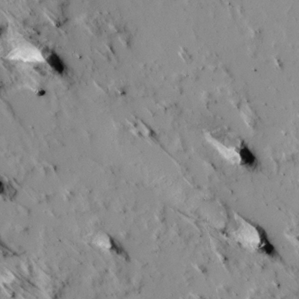
Label: non_frost